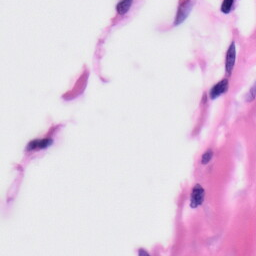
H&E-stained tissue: Skin